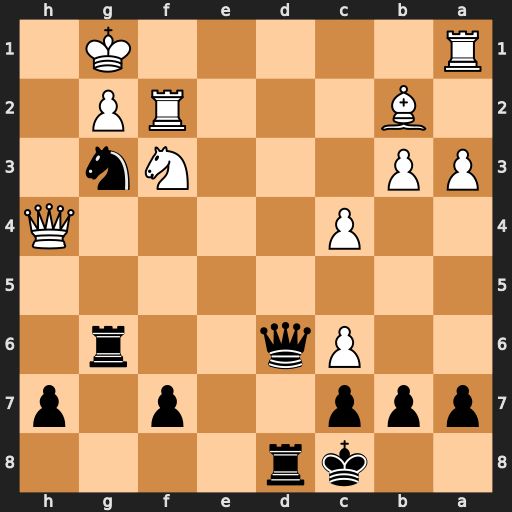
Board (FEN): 2kr4/ppp2p1p/2Pq2r1/8/2P4Q/PP3Nn1/1B3RP1/R5K1
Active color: b
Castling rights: -
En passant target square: -
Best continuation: Rh6 Rd2 Qxd2 Nxd2 Rxh4